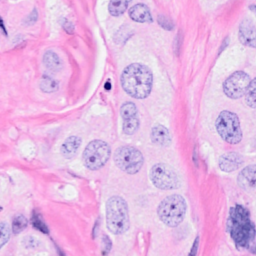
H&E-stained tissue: Breast